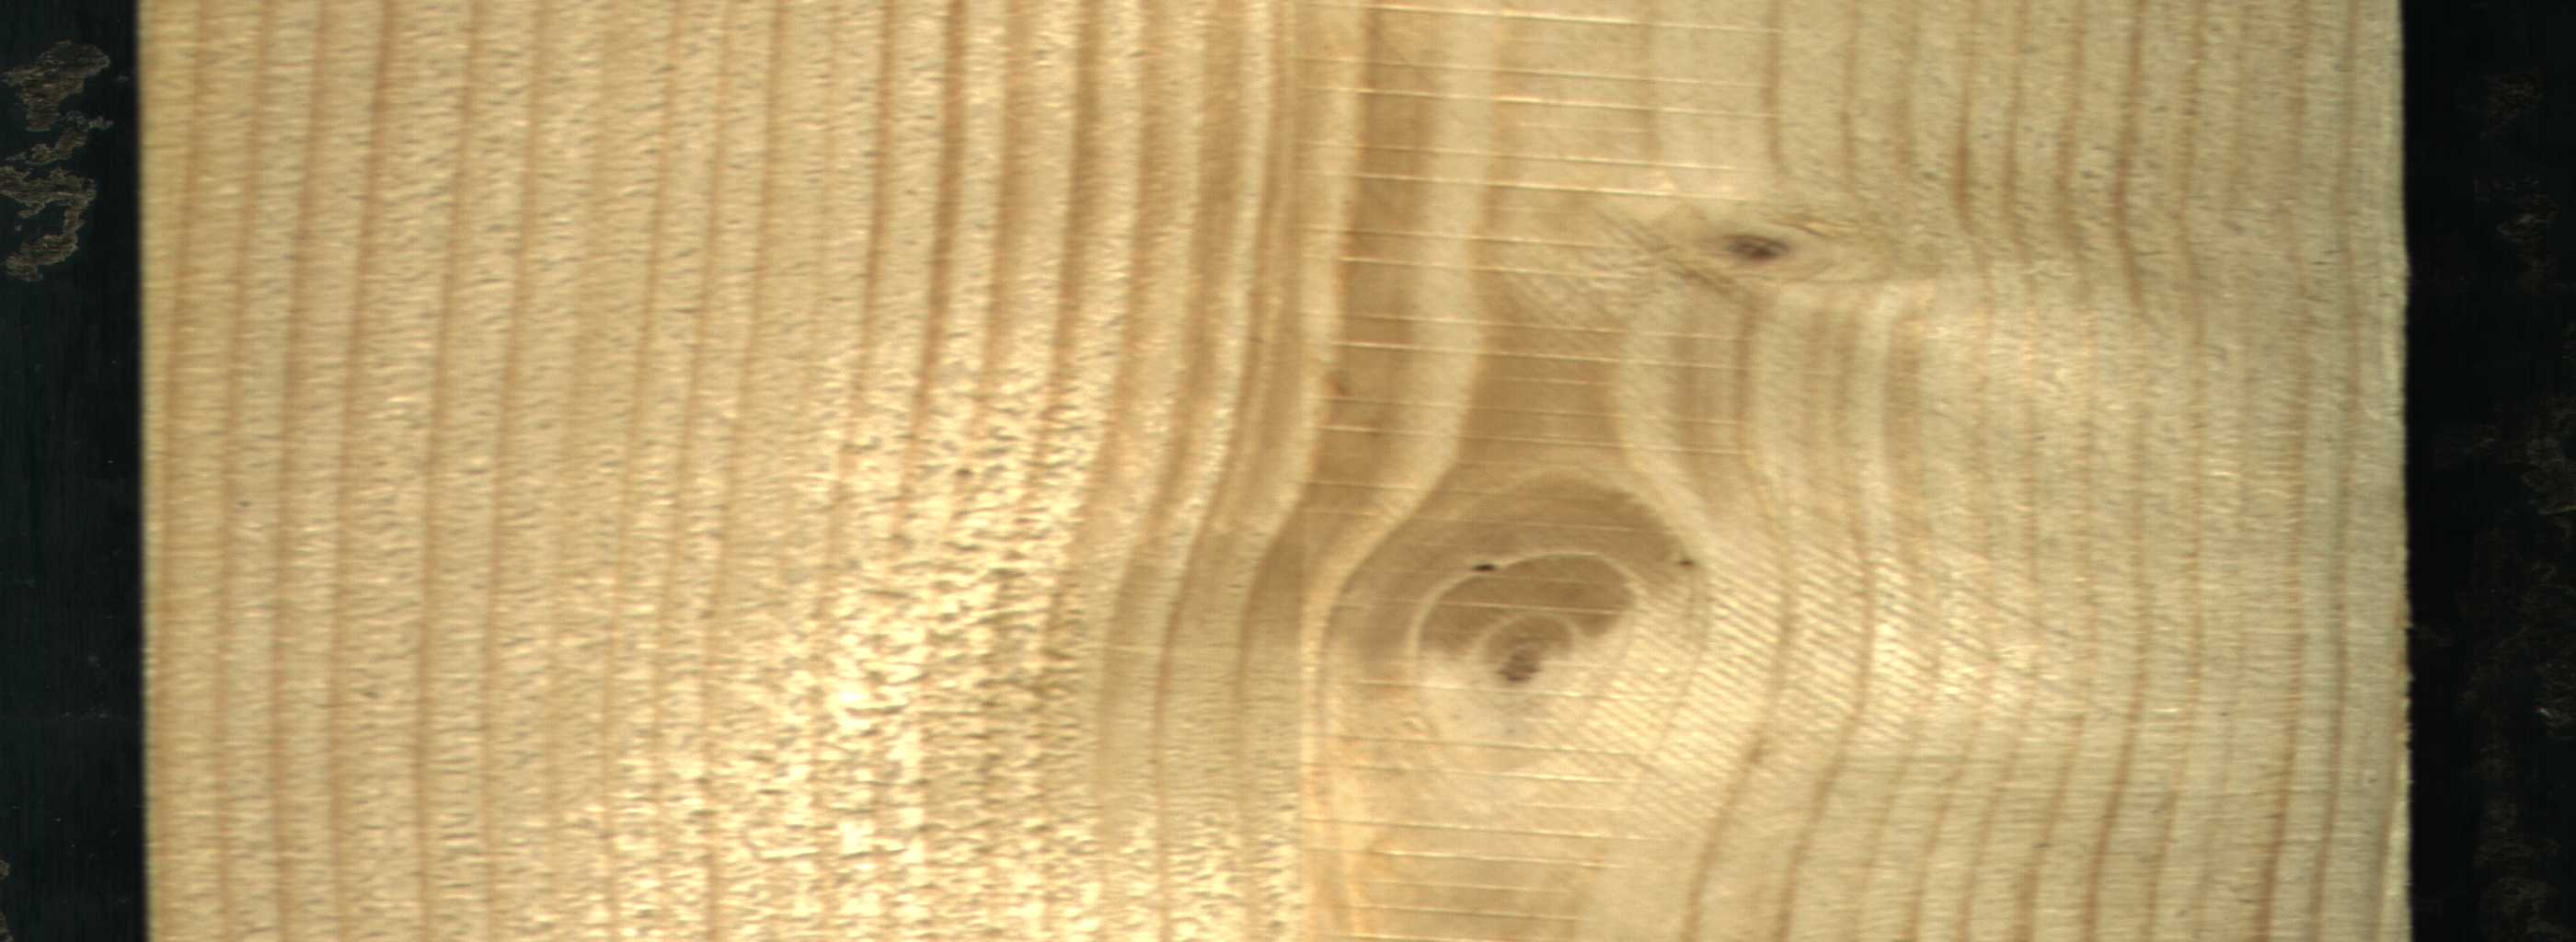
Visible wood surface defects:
Live_Knot
Live_Knot